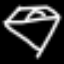
Label: diamond